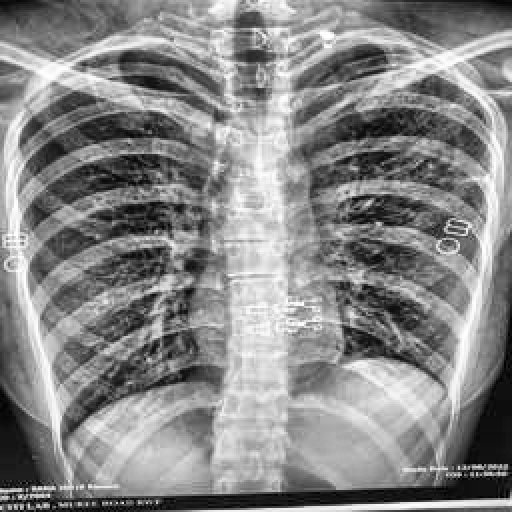
Finding: TUBERCULOSIS